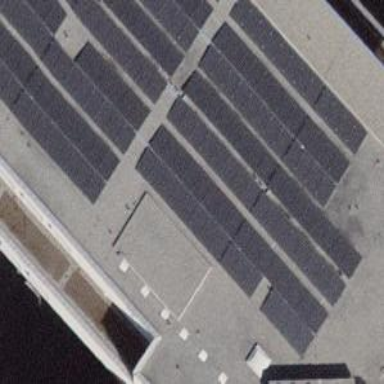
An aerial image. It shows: Solar power generator.